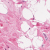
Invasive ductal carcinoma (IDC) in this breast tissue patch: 0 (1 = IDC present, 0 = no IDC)